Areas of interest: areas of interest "Zhengyuan Conference Center"
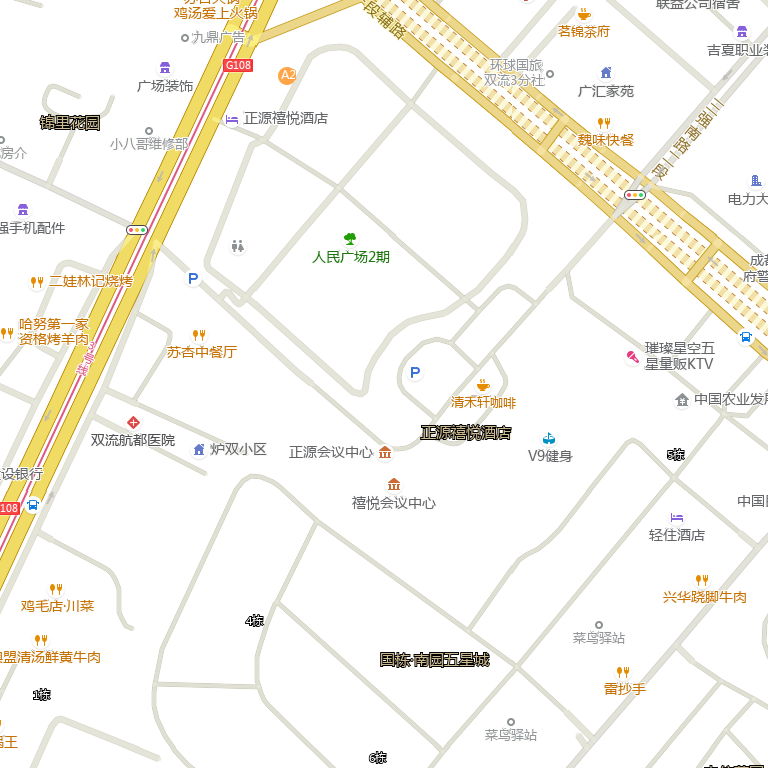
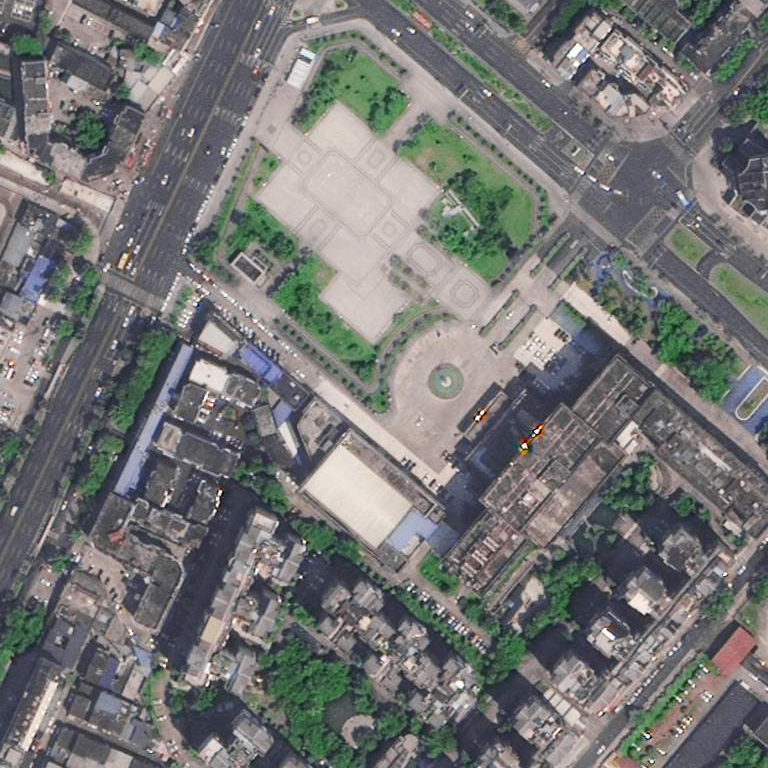